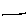
Label: line